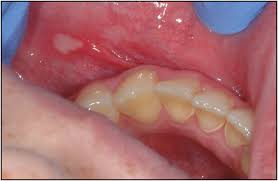
Condition: Mouth Ulcer